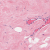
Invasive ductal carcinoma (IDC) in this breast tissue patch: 0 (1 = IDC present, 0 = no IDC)